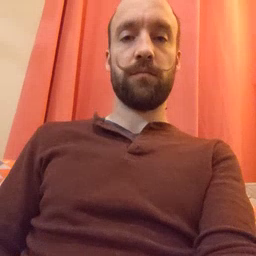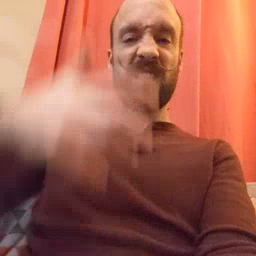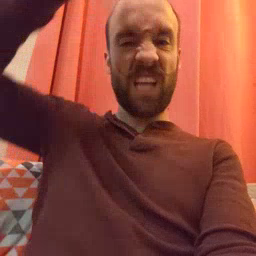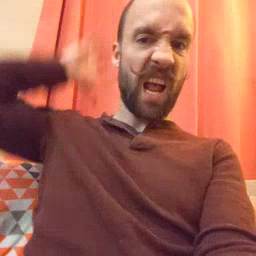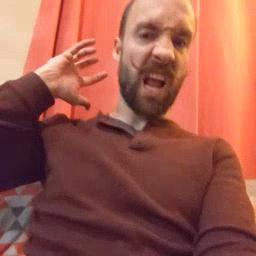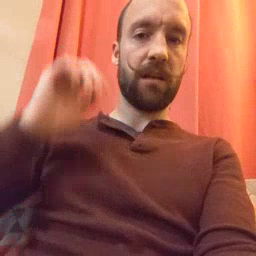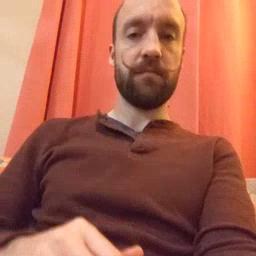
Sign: lion